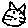
Label: cat